Field crop: maize
Growth stage: 2
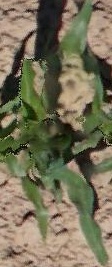
Species: maize